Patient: sex M, age 76
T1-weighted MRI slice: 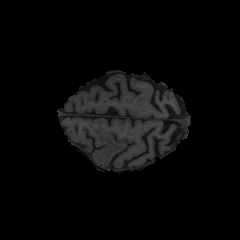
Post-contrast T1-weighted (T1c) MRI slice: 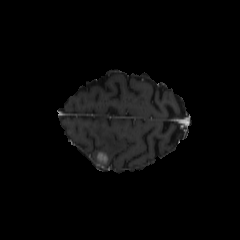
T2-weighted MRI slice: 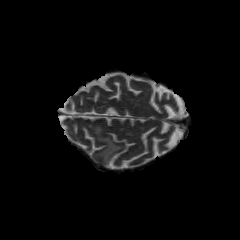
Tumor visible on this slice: yes
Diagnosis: Glioblastoma, IDH-wildtype
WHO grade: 4